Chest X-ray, AP view. Patient: 71 years old, sex M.
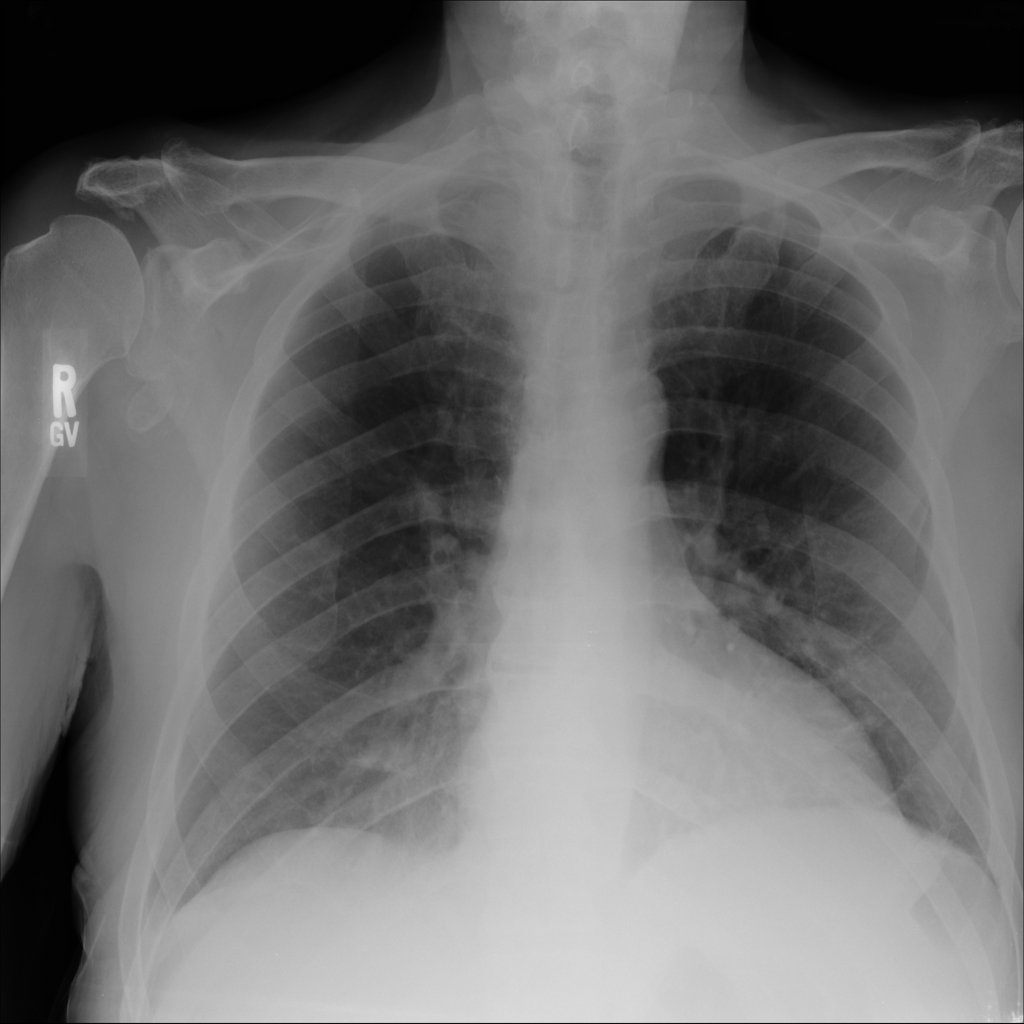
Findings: No Finding